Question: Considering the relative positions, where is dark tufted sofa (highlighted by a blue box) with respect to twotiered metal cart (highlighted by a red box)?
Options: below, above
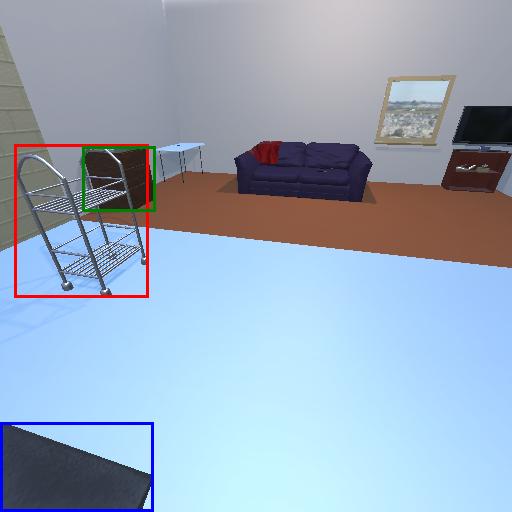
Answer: below